Interaction volume radius: 5 \u00c5
Interaction volume height: 20 \u00c5
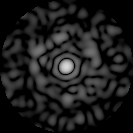
Disorder parameter: 0.766